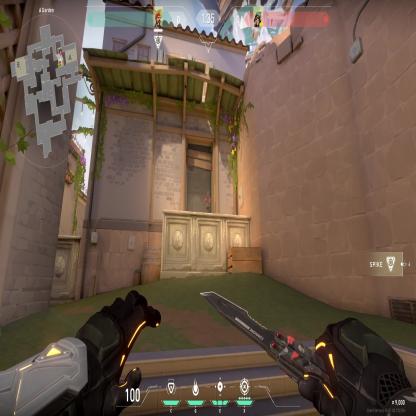
Label: enemy